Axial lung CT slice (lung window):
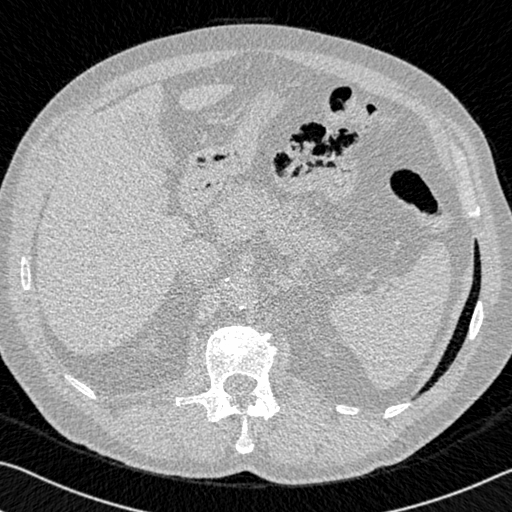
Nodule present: no